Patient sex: F
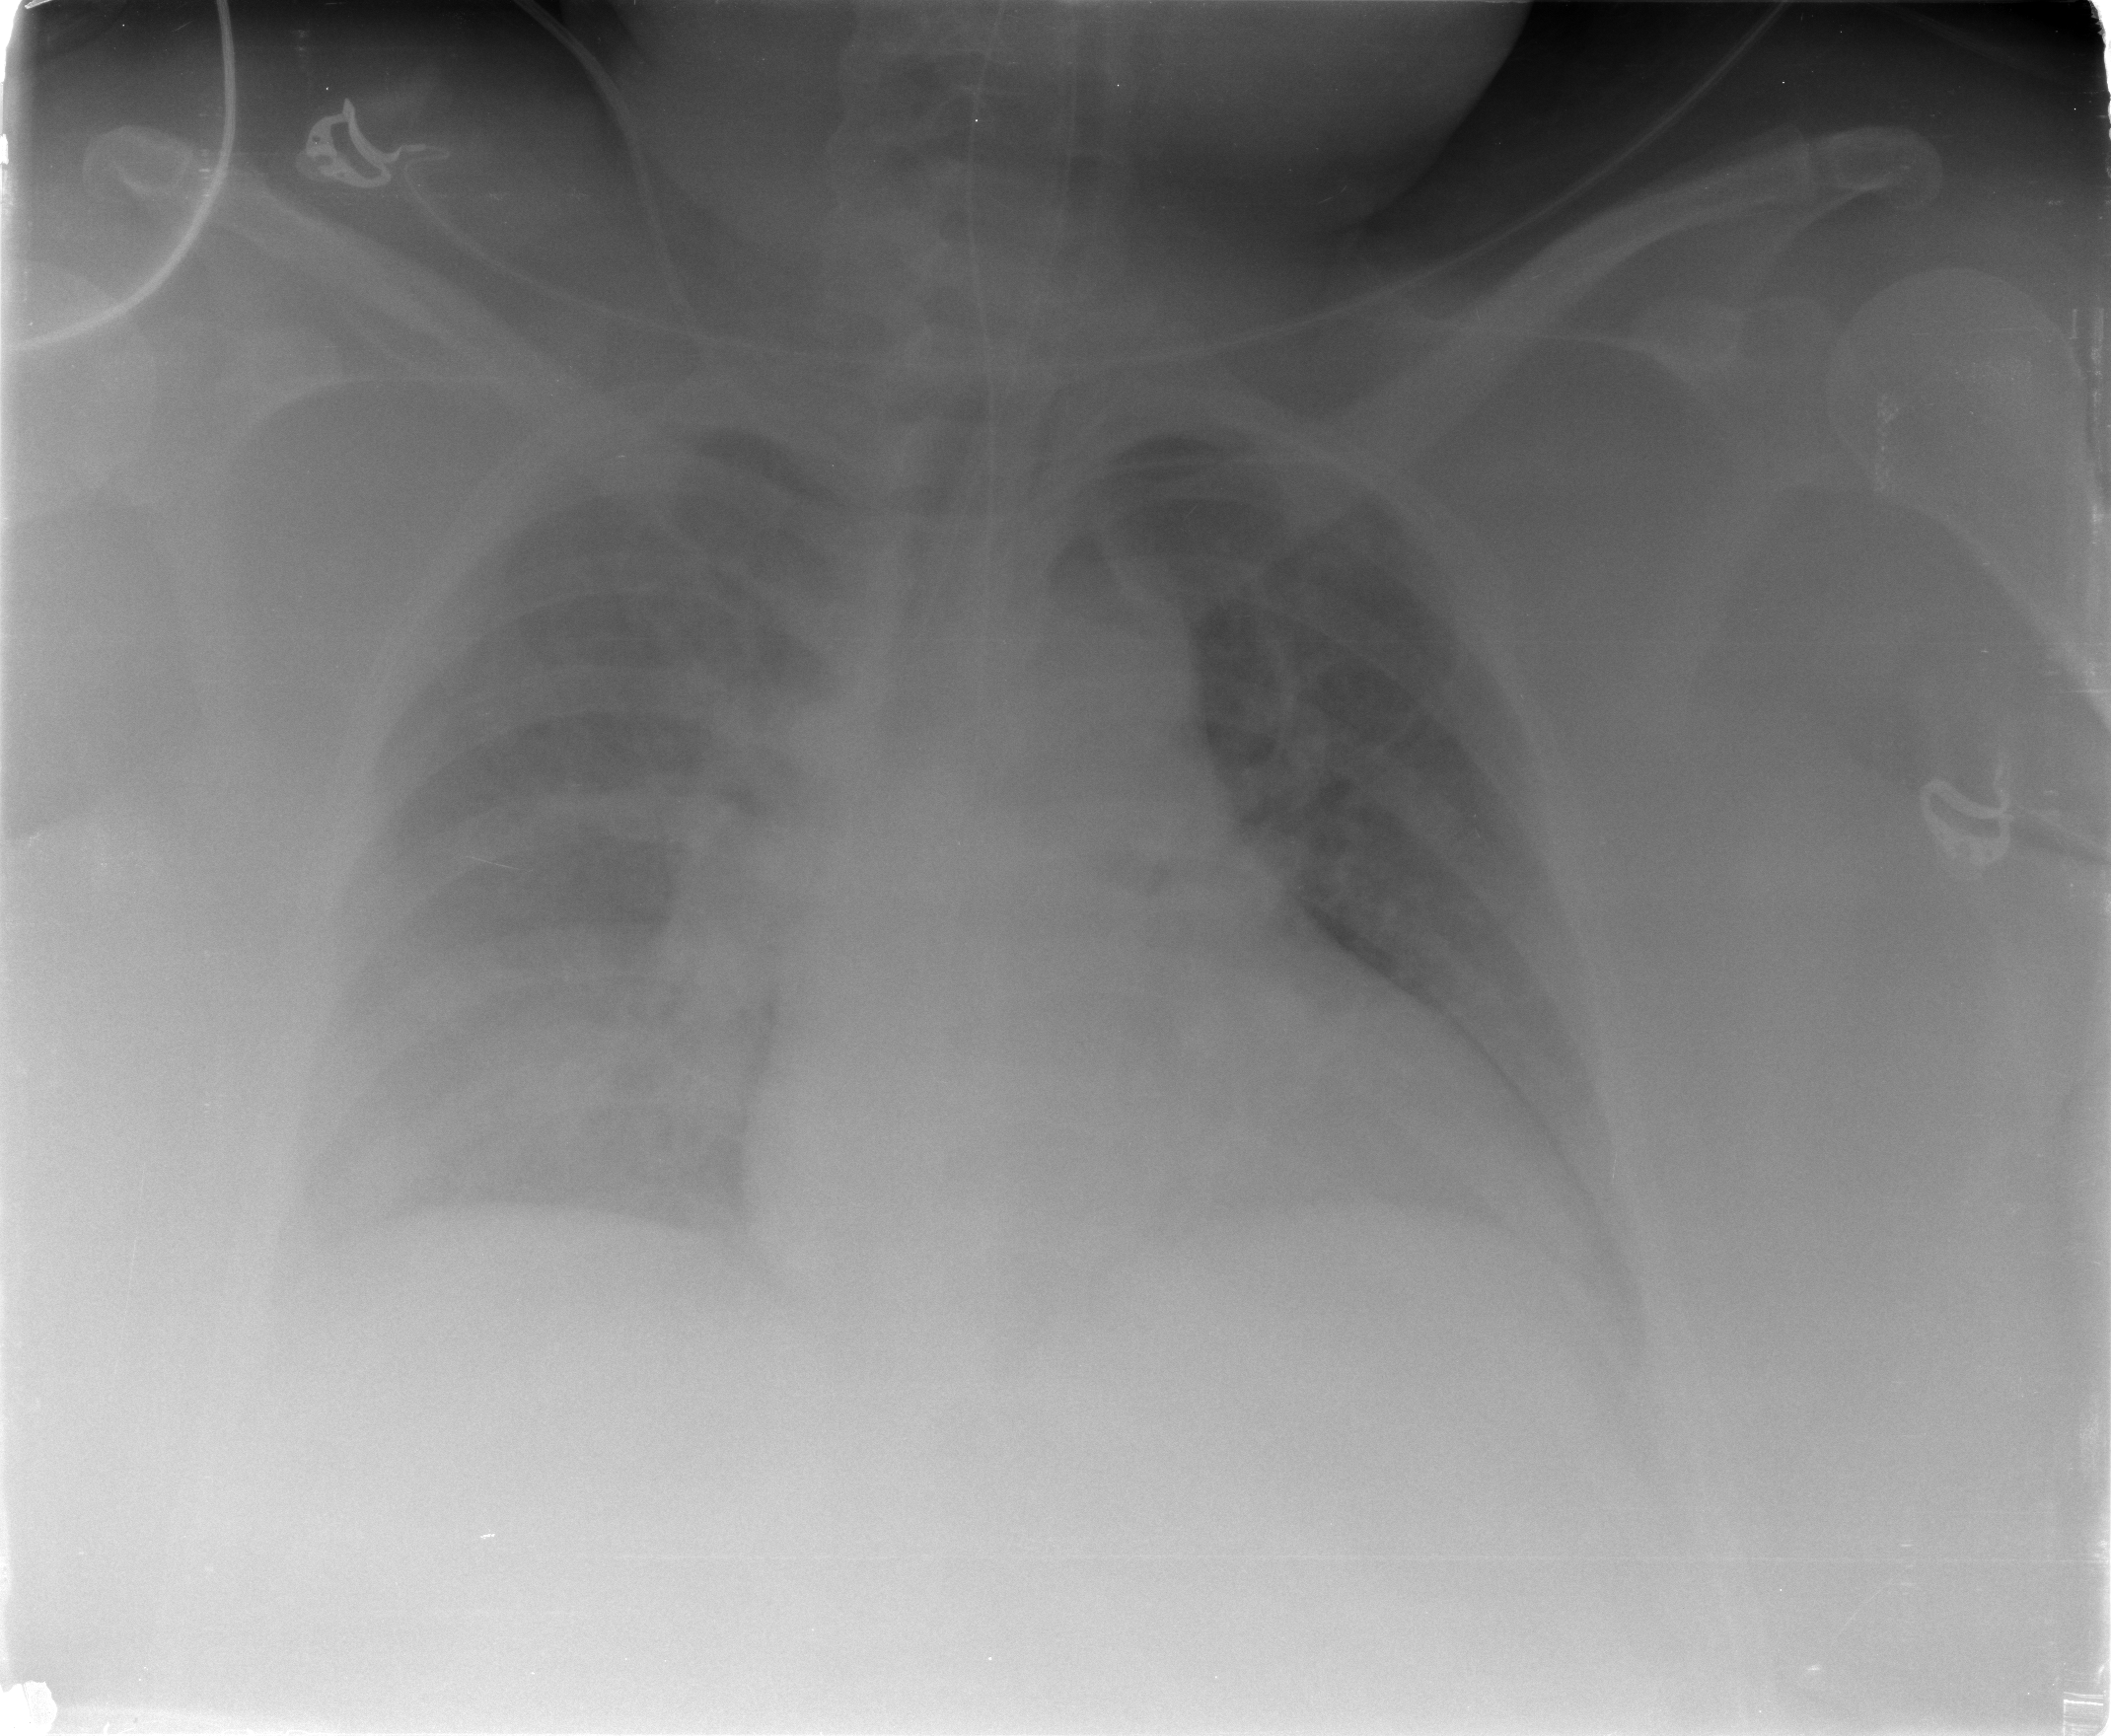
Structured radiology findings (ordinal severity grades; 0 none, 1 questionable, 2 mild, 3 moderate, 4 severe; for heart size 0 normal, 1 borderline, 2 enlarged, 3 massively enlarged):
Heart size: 0
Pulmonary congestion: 0
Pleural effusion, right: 2
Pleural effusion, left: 0
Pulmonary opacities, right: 0
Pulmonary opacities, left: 0
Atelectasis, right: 2
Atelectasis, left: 0